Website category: sports
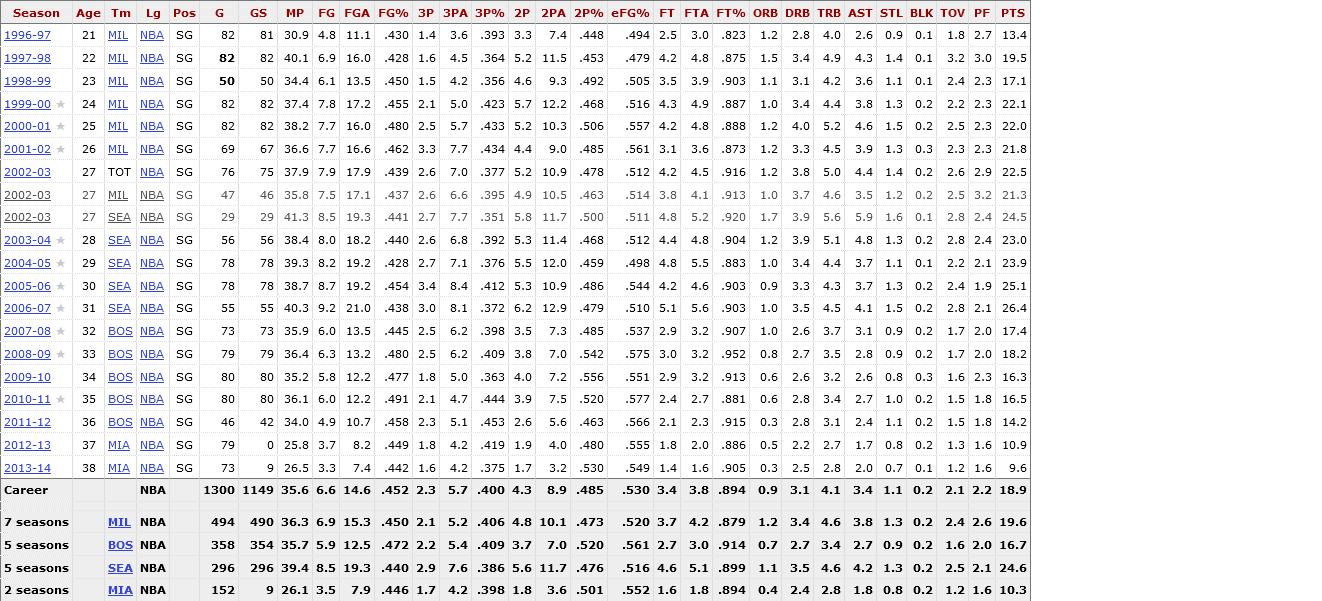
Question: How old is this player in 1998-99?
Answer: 23

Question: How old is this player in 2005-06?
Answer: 30

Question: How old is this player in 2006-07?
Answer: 31

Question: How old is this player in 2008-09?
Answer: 33

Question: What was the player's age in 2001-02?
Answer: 26

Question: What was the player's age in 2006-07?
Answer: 31

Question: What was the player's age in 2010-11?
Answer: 35

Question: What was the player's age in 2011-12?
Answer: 36

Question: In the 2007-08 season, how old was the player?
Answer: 32

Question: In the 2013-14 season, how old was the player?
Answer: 38

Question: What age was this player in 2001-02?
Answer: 26

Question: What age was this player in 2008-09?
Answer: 33

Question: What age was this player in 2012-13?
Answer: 37

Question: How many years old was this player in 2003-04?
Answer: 28

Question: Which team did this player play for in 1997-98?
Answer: MIL

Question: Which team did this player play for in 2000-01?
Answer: MIL

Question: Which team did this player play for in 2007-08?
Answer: BOS

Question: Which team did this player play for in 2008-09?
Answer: BOS

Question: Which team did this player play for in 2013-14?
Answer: MIA

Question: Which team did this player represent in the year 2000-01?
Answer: MIL

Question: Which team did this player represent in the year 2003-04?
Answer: SEA

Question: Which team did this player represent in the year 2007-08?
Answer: BOS

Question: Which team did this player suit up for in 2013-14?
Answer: MIA

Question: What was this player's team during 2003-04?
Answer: SEA

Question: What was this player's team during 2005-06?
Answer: SEA

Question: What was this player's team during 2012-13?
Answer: MIA

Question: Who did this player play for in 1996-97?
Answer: MIL

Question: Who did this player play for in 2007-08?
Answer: BOS

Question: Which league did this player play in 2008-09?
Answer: NBA

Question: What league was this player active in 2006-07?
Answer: NBA

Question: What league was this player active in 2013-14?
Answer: NBA

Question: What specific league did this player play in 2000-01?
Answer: NBA

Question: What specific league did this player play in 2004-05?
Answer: NBA

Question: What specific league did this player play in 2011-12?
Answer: NBA

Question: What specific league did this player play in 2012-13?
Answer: NBA

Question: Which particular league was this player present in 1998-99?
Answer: NBA

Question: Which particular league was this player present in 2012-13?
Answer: NBA

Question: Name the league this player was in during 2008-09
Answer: NBA

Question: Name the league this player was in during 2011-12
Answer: NBA

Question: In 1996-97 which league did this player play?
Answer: NBA

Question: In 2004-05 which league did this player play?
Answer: NBA

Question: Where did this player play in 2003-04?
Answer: NBA

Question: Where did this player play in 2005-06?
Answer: NBA

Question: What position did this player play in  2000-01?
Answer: SG

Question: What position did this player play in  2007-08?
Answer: SG

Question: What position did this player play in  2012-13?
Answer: SG

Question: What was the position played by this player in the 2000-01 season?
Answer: SG

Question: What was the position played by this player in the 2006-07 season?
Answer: SG

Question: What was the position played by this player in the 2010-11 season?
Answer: SG

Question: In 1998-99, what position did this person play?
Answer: SG

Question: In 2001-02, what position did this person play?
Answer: SG

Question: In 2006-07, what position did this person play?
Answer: SG

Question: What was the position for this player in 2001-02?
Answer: SG

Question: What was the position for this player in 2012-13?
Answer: SG

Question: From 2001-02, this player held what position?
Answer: SG

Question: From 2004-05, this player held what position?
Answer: SG

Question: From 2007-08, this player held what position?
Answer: SG

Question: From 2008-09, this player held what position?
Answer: SG

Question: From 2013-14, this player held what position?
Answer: SG

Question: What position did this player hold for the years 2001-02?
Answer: SG

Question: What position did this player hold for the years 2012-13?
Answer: SG

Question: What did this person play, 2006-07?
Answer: SG

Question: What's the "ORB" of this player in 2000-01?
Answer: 1.2

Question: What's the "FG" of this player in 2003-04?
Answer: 8.0